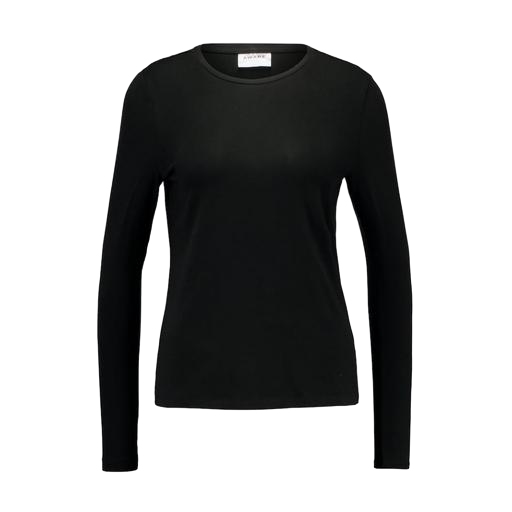
black long-sleeved jersey top, black women's long sleeve t-shirt, black round neck long sleeve t-shirt, white background